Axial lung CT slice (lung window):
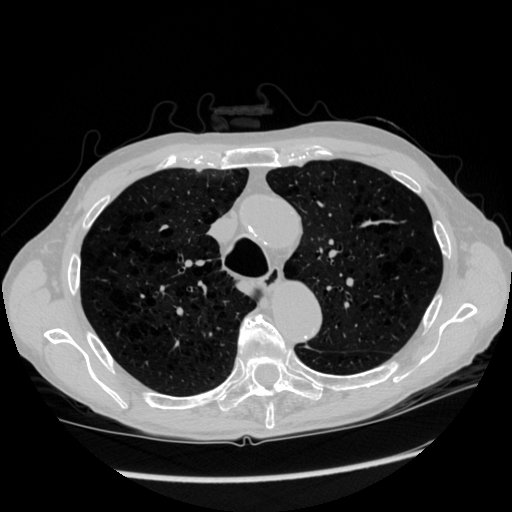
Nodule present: no